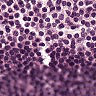
Metastatic tissue present: no